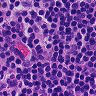
Metastatic tissue present: no